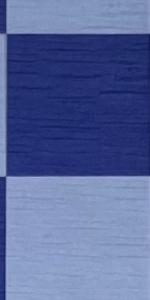
Label: Empty